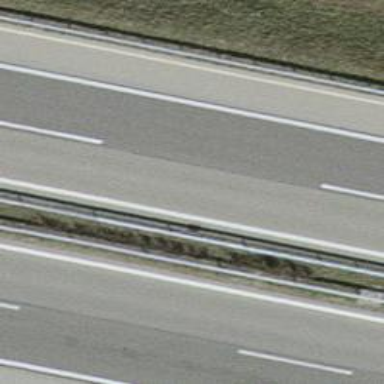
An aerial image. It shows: Asphalt motorway.